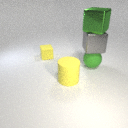
large gray metal cube above large green rubber sphere